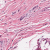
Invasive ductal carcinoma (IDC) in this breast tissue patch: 0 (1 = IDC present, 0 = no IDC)